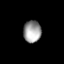
Tissue: lung
Cell type: Myeloid cells
Senescence score: 0.5647
Nuclear area (px): 380
Mean DAPI intensity: 155.934